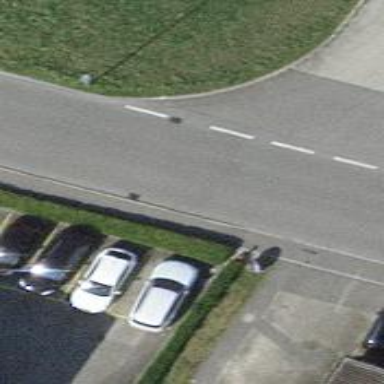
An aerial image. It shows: Hedge acting as barrier.